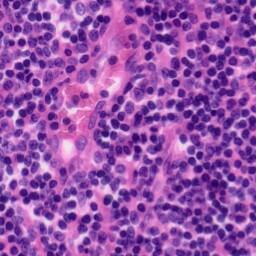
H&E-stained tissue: Tonsil